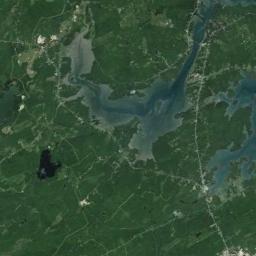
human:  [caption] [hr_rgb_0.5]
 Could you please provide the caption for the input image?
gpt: There is a lake in a green field in a wetland, With lush green plants on the green field .

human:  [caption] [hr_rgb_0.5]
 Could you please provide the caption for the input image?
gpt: Half of the area in this wetland is bare land .

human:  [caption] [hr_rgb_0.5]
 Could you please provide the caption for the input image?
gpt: Many waters of different sizes are surrounded by wetlands .

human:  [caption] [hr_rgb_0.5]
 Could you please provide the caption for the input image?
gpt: The wetland consists of green plants and water .

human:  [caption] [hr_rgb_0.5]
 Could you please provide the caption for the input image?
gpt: There are many green areas and some water areas on the wetland .